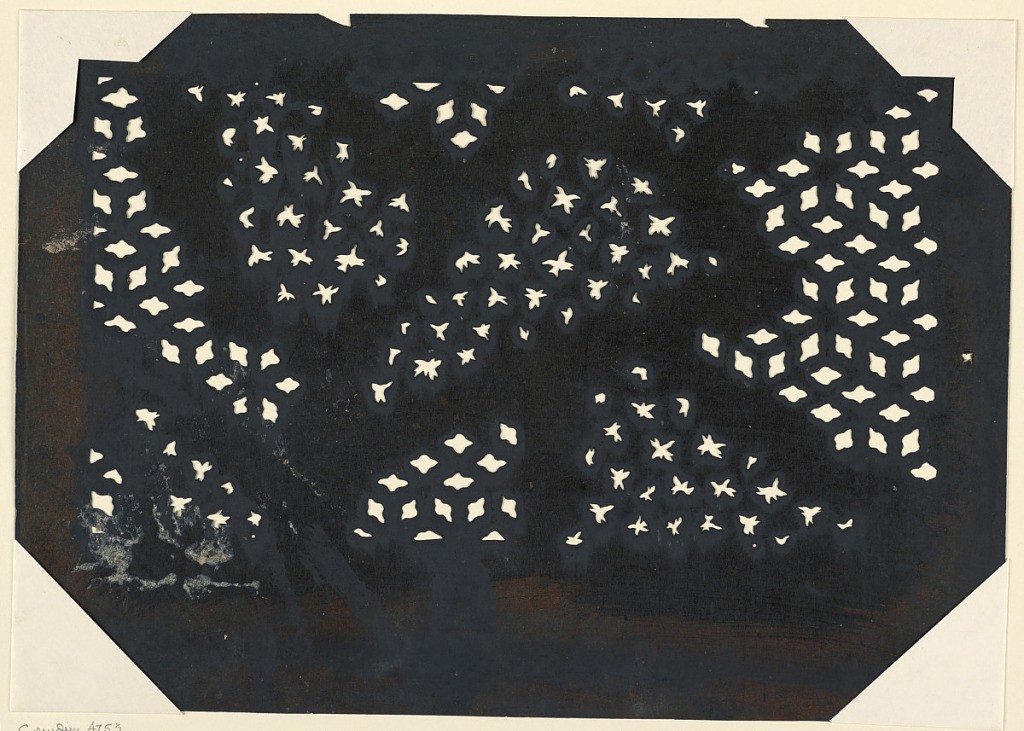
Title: Organic Clusters
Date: late 18th - mid 19th century
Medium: Mulberry paper (kozo washi) treated with fermented persimmon tannin (kakishibu)
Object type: Katagami
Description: Various clusters of different organic shapes form this textile. The biomorphic shapes are evenly distributed within clusters, separated by negative space. Some paste is spotted mainly on the lower right corner of the stencil.